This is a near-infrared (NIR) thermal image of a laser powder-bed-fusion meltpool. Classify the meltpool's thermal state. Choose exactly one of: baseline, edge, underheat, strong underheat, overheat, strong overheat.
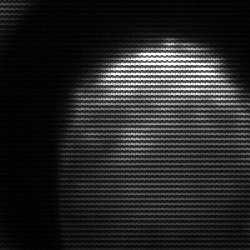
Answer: edge